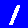
Digit: 1